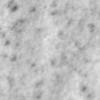
Label: no_change